Interaction volume radius: 5 \u00c5
Interaction volume height: 35 \u00c5
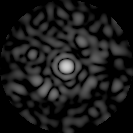
Disorder parameter: 0.8144